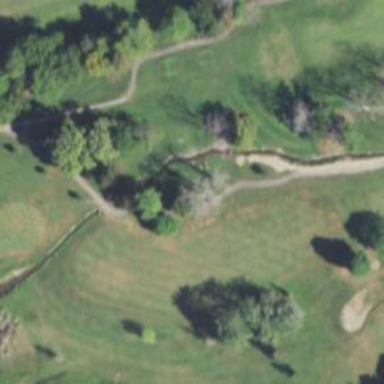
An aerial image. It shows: Service road used as golf cart path.